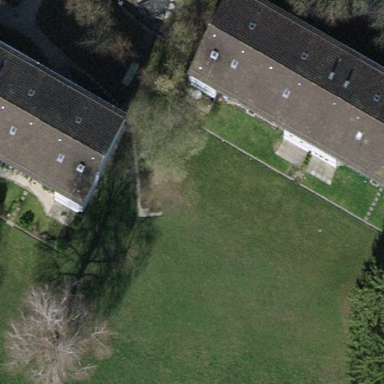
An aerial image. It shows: Image showing building with apartments.